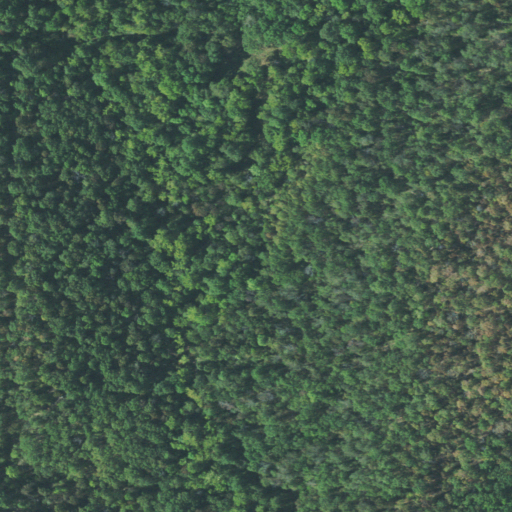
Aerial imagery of valley in Oklahoma named Iron Spring Hollow containing only deciduous forest